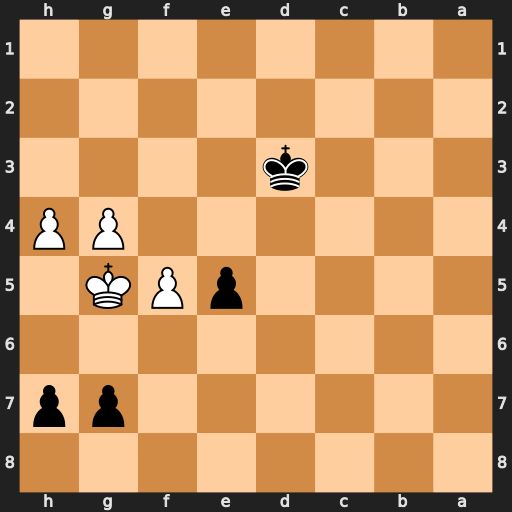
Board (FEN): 8/6pp/8/4pPK1/6PP/3k4/8/8
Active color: b
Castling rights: -
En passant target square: -
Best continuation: e4 h5 e3 h6 gxh6+ Kxh6 e2 f6 e1=Q